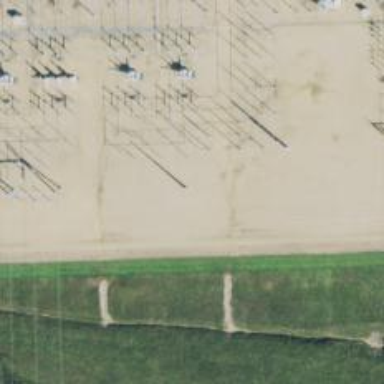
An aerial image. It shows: Mast designed for lightning protection with appropriate tower type.